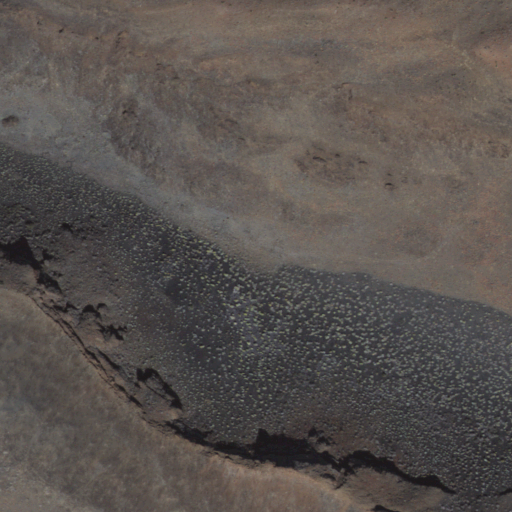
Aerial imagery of crater(s) in Arizona named The Sproul containing shrub and grassland